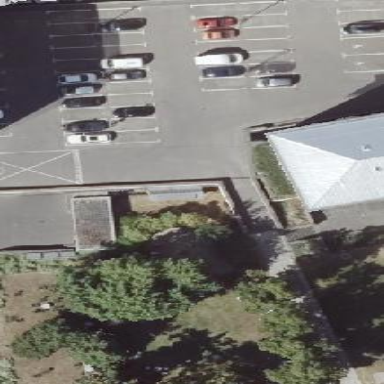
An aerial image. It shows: Parking area with surface.